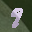
Label: 9